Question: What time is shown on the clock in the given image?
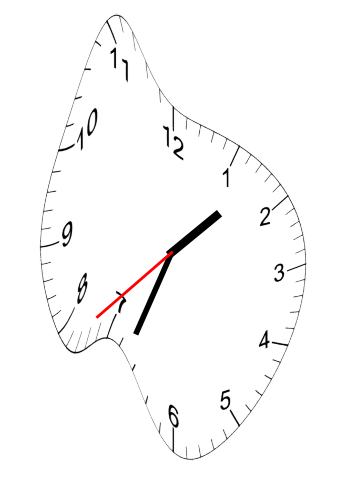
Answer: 01:33:38